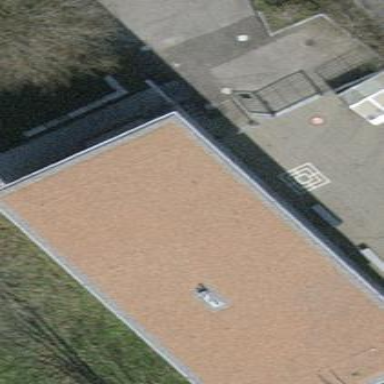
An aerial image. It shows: Dormitory building with flat roof.